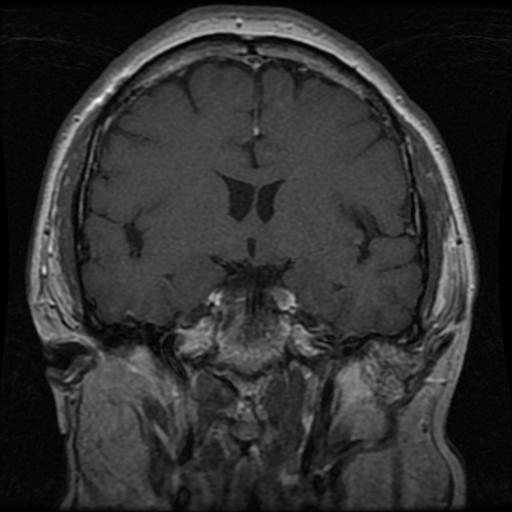
Label: pituitary